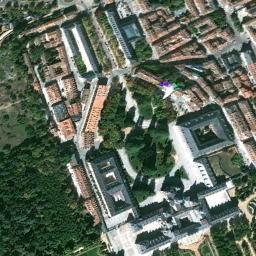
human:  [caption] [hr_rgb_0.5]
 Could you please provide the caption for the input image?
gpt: The palace is surrounded by buildings and trees .

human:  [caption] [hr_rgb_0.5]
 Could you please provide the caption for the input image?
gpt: There are many trees of different sizes beside the palace .

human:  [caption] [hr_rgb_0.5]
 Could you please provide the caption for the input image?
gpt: The palace is surrounded by lush forests .

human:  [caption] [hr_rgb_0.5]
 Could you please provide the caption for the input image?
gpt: The palace has some dark gray palaces, Some brown palaces and a square .

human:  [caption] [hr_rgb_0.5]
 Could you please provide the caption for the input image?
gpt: There are many green trees and brown buildings beside the black palace .